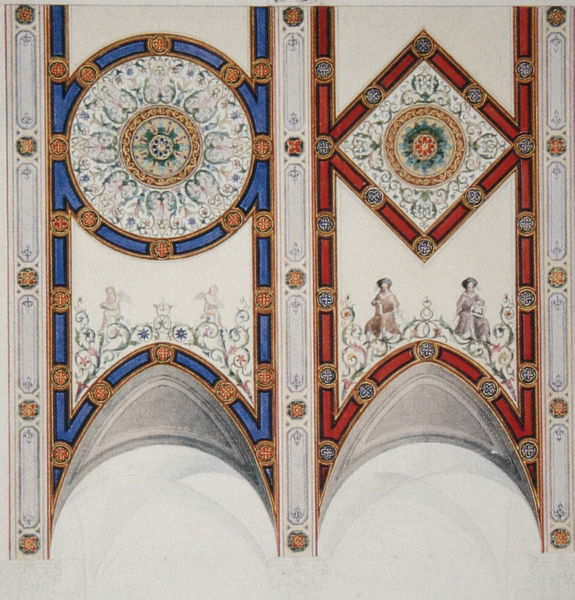
Titel: Staatsbibliothek München, Entwurf für die Decke (Detail) aus dem Treppenhaus
Künstler: John G. Crace
Standort: London
Institution: Royal Institute of British Architects
Schlagwörter: blau, blätter, flügel, weiß, frauen, grün, fenster, frau, glas, schmuck, skizze, zeichnung, blüten, rose, rot, schloss, muster, ornament, wand, architektur, kirche, gold, decke, klassizismus, rokkoko, kreis, rund, engel, putte, putto, sitz, bogen, saal, figuren, rad, arch, arches, architecture, blue, church, red, window, windows, ornamente, verzierung, wandmalerei, bögen, gewölbe, eckig, gemalt, kloster, mosaik, entwurf, geometrisch, raute, voluten, rosette, wandaufriss, mittelalter, fresko, bänder, mandala, ornamentik, geometrie, quadrat, viereck, verzierungen, quadratisch, groteske, riss, royal, aufriss, arabeske, tonnengewölbe, design, square, decken, coloriert, kreid, bleu, english, chorgestühl, circle, buchmalerei, chinoise, stichkappe, stichkappen, deckenverzierung, mural, medallion, te, diamond, feminine, #bogen, chinesische, roundel, tag, friezes